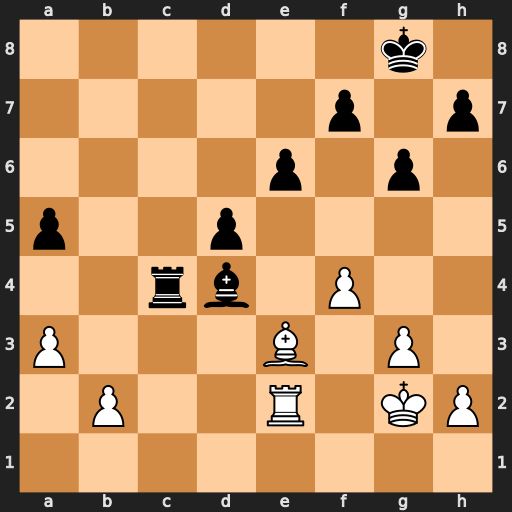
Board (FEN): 6k1/5p1p/4p1p1/p2p4/2rb1P2/P3B1P1/1P2R1KP/8
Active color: w
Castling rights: -
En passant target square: -
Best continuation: b3 Rc2 Rxc2